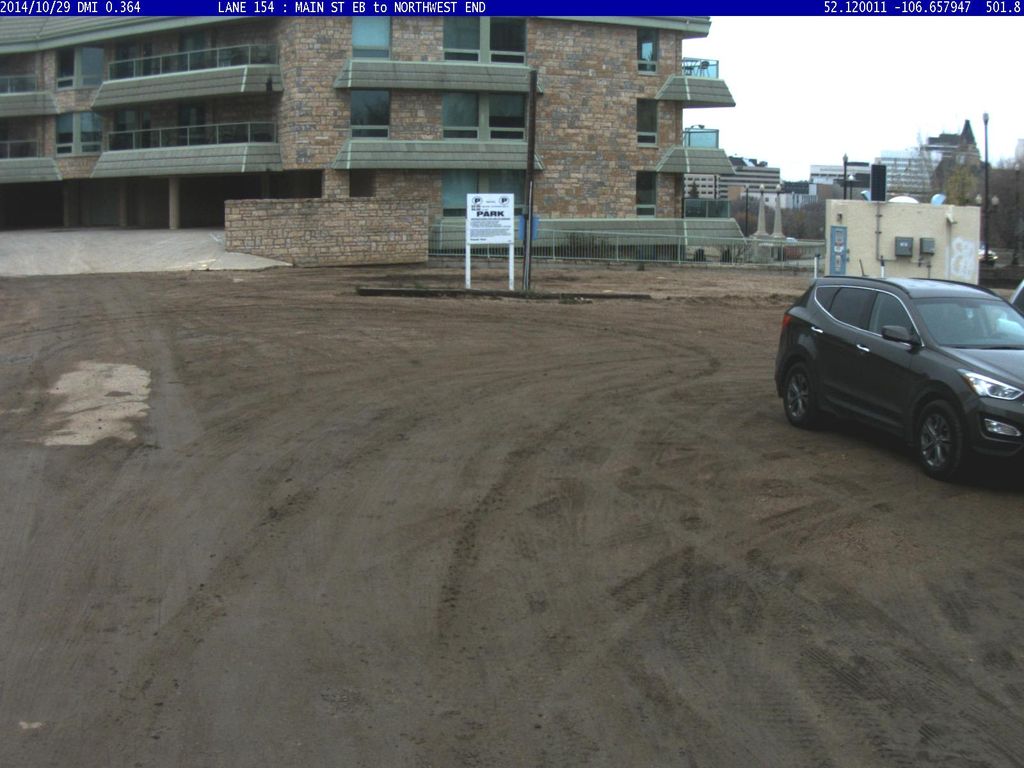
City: saskatoon